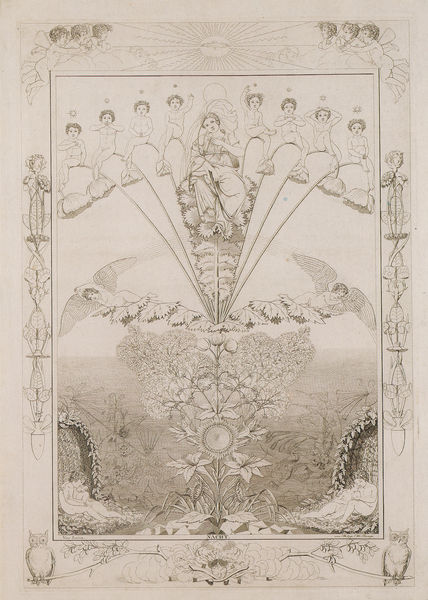
Titel: Die Nacht
Künstler: Philipp Otto Runge
Standort: Hamburg
Institution: Kunsthalle
Schlagwörter: baum, berg, blätter, felsen, flügel, gott, himmel, meer, nackt, vogel, weiß, wolken, bäume, frauen, landschaft, menschen, ocker, see, äste, bewegung, blume, blumen, braun, elegant, frau, geste, glas, grau, hell, licht, mitte, nacht, schwarz, skizze, zeichnung, blüte, blüten, gras, tier, tiere, wolke, fächer, muster, ornament, mensch, rahmen, erde, gräser, hügel, morgen, natur, vögel, zweige, sonne, auge, kelch, sitzend, kind, blatt, girlande, person, pflanze, pflanzen, wald, zart, brunnen, kinder, kreis, oval, rund, engel, engelchen, putte, putto, ranken, deutschland, sommer, papier, rahmung, bogen, zwei, fels, grafik, graphik, vegetation, linien, rand, sepia, figuren, romantik, thron, dekoration, dress, jugendstil, sitting, woman, symmetrie, dekor, floral, ornamente, verzierung, print, plant, stiele, katze, symetrie, arkade, sonnenstrahl, rechteck, religion, stern, strahlen, linie, flug, zweig, symmetrisch, mohn, stengel, druck, druckgraphik, schwarz-weiss, sterne, radierung, stich, seite, illustration, schwert, strahl, bleistift, entwurf, flora, stängel, ranke, buchseite, karton, otto, runge, heiligenschein, knospe, christus, angel, angels, naked, nude, blattwerk, sonnenstrahlen, schwingen, nature, fauna, sun, venus, mittelpunkt, garden, plants, raupen, gottheit, umbra, maiglöckchen, goethe, vegetabil, amor, putten, ornamentik, maria, black and white, frame, eule, raupe, realism, scarf, putti, flying, kelche, blütenkelch, feen, verzierungen, wings, beschreibung, himmelfahrt, children, cherub, glockenblumen, philipp otto runge, sonnenblume, zeichung, verdichtung, arabeske, ink, rectangle, symmetry, blumenkelche, kalender, zyklus, mandorla, uhu, buchillustration, god, heiliger geist, vignette, baby, thronend, diva, inkunabel, flügeln, incunabel, philipp, alphabeth, eulen, attribute, christian, fairies, ex libris, lichtschatten, tageszeiten, wing, border, angle, uhus, stem, rectangular, buch, der kleine morgen, kleiner morgen, großer morgen, blume der weisheit, blütentanz, güttin, spielgelsymmetrie, 19. jahrhundert, eden, philip otto runge, der grosse morgen, smybolik, owls, owl, bloom, baby\nude